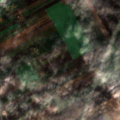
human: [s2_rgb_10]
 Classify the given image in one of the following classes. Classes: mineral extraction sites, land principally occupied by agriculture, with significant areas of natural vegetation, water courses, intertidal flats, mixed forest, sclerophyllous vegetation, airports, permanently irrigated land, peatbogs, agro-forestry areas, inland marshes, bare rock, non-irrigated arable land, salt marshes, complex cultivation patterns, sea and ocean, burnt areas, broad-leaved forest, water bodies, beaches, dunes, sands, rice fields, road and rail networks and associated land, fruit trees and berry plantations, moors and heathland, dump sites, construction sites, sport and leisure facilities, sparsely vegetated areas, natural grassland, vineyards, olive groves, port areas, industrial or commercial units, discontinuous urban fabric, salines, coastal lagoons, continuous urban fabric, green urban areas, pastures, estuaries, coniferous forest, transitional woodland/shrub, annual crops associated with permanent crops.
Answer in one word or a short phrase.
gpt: non-irrigated arable land, complex cultivation patterns